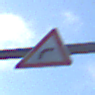
Verkehrszeichen: KurveRechts
Umgebung: Outdoor, Urban
Tageszeit: SunriseSunset
Wetter: PartlyCloudy
Licht: Natural
Jahreszeit: NotSpecified
Kontrast: LowContrast